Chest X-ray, PA view. Patient: 34 years old, sex M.
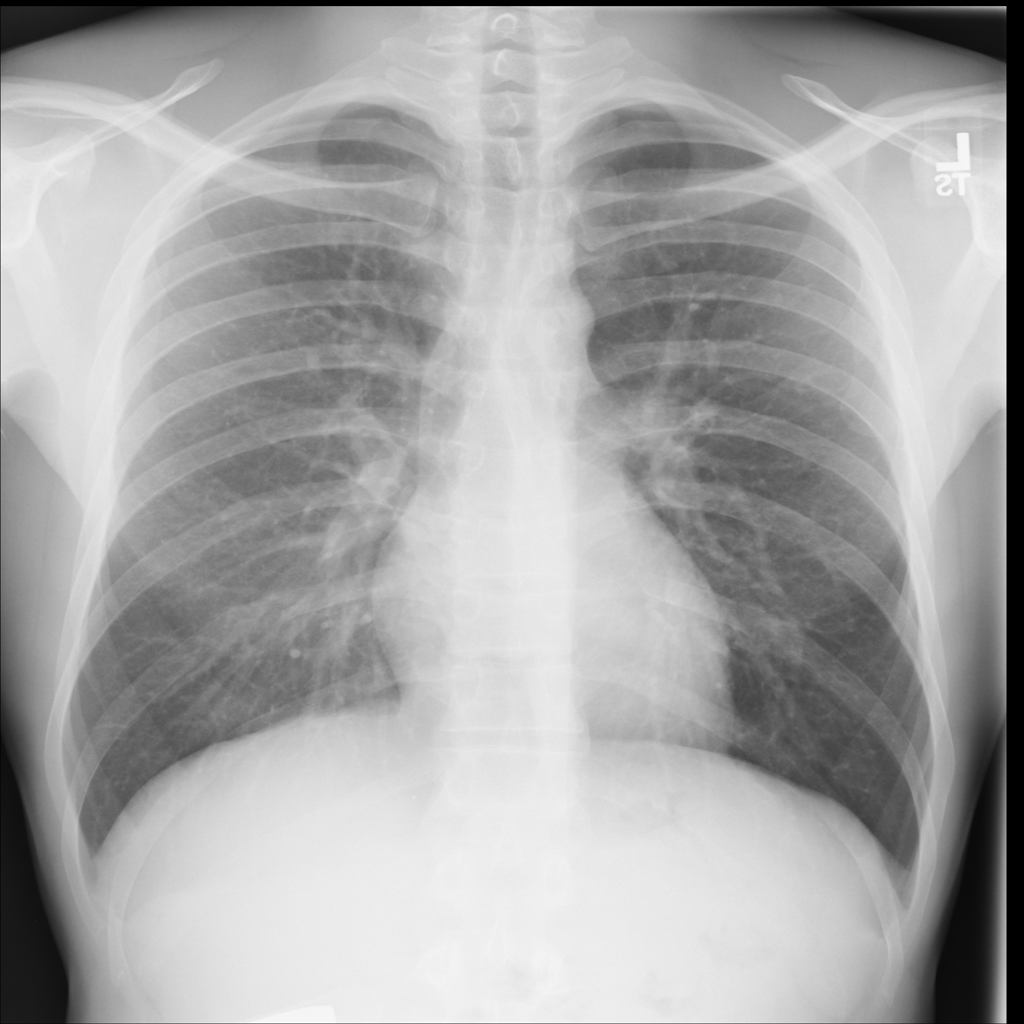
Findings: No Finding